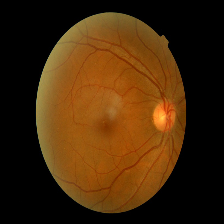
Diabetic retinopathy grade: Mild